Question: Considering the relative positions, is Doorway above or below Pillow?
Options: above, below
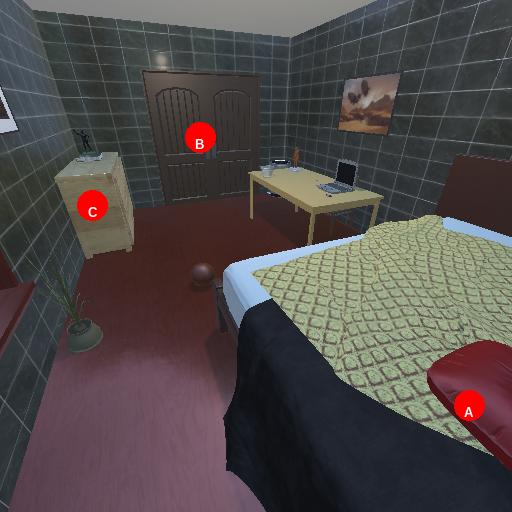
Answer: above